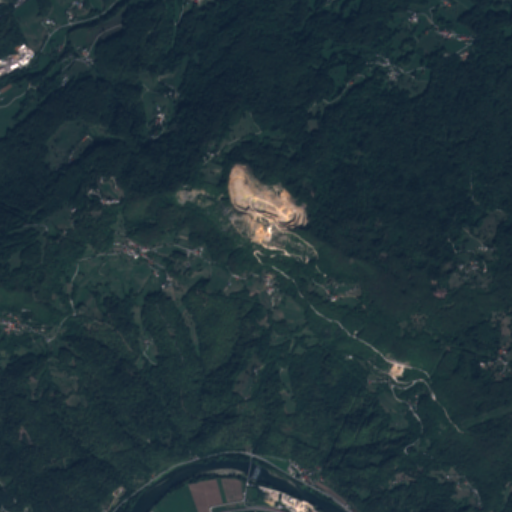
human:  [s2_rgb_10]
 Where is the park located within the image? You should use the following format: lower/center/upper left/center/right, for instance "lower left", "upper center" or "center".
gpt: The park is located in the center of the image.
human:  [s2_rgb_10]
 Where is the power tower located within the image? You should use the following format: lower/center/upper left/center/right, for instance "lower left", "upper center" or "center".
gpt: The power tower is located in the lower of the image.
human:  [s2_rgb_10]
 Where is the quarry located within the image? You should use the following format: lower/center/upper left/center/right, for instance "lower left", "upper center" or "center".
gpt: The quarry is located in the upper center of the image.
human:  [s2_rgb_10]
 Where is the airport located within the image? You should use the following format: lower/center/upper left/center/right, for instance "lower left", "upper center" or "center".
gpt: There is no airport in the image.